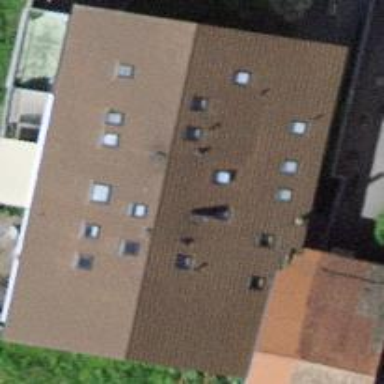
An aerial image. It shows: Building.